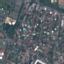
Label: Residential